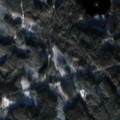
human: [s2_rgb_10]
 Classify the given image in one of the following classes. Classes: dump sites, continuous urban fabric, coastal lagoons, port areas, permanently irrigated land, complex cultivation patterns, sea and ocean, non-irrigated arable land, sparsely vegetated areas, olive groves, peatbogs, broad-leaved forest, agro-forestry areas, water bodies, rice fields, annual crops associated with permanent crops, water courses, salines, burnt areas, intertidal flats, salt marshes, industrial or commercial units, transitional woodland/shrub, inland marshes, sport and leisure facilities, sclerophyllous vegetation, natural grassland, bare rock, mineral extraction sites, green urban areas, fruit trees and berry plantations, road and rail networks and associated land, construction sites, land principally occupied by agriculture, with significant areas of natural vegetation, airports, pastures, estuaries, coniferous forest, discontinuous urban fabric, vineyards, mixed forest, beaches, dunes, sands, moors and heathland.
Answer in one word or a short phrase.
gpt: coniferous forest, mixed forest, water bodies